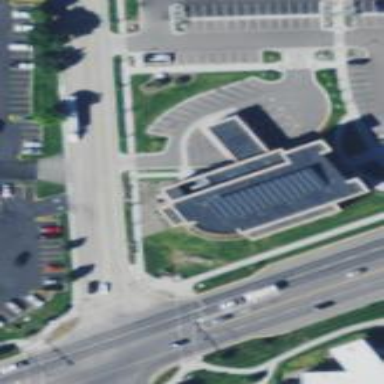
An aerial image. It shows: Bank building.